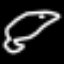
Label: frog